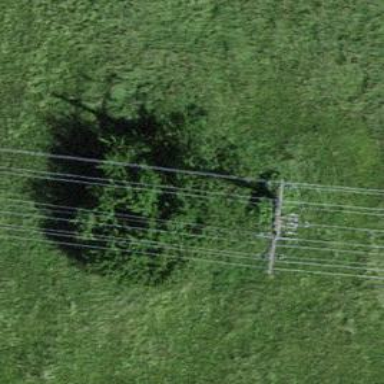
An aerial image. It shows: Minor power line.